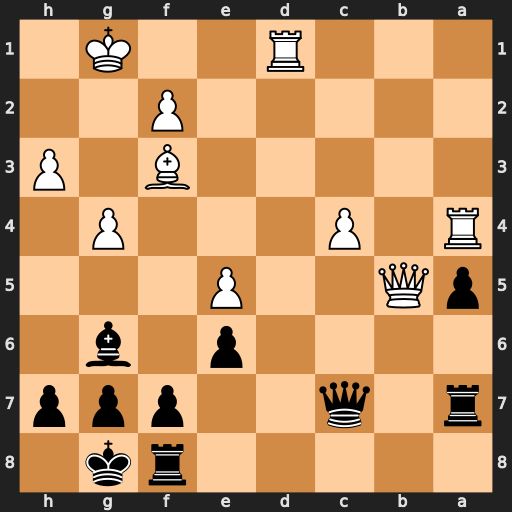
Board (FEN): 5rk1/r1q2ppp/4p1b1/pQ2P3/R1P3P1/5B1P/5P2/3R2K1
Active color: b
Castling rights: -
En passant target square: -
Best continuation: Bc2 Rd6 Bxa4